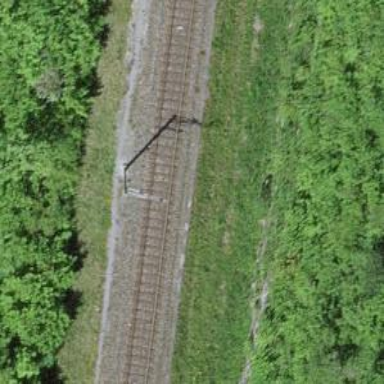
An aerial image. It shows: Single railway track with electrified contact line.